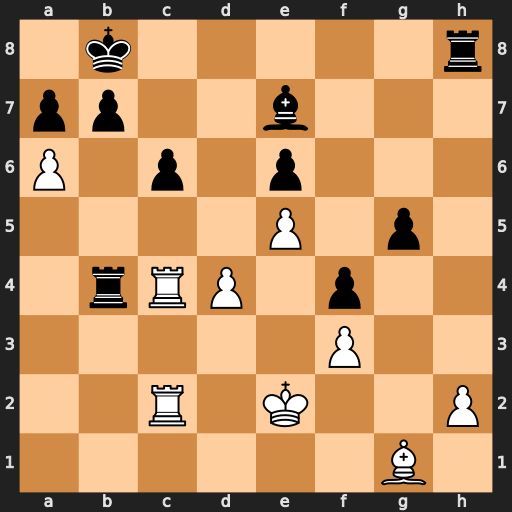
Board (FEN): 1k5r/pp2b3/P1p1p3/4P1p1/1rRP1p2/5P2/2R1K2P/6B1
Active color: w
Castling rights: -
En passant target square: -
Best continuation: Rxb4 Bxb4 Rb2 bxa6 Rxb4+